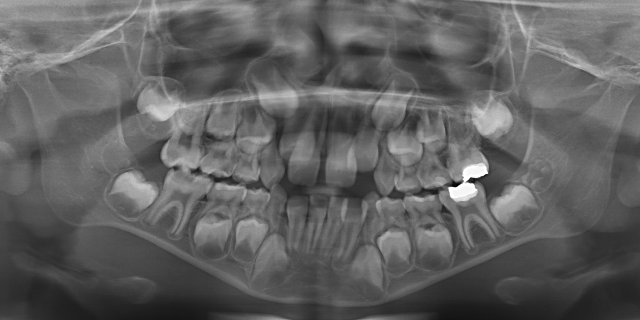
child